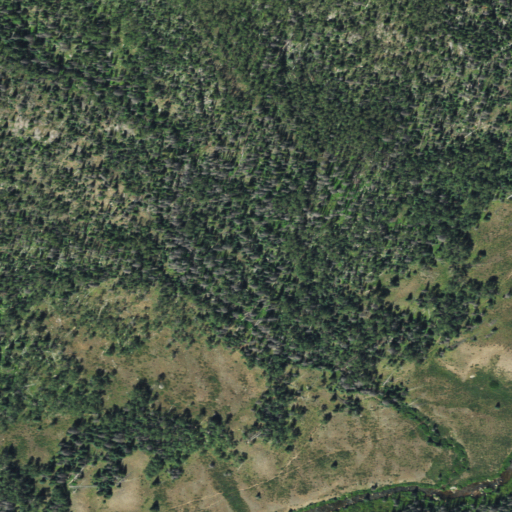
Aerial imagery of valley in Colorado named South Canyon containing deciduous forest, evergreen forest, grassland, mixed forest, and woody wetlands